Field crop: maize
Growth stage: 2
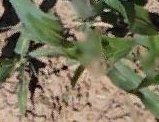
Species: maize